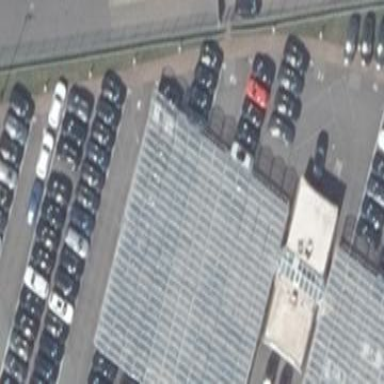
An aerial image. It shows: View of roof of building.